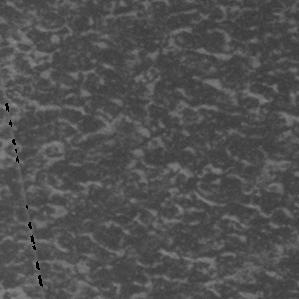
Label: frost